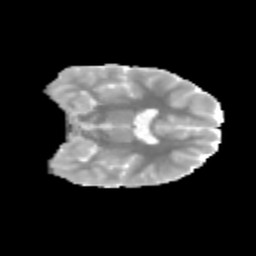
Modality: MD
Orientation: coronal
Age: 12
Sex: male
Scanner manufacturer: siemens
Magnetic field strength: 3 T
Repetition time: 3.8 s
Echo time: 0.07 s